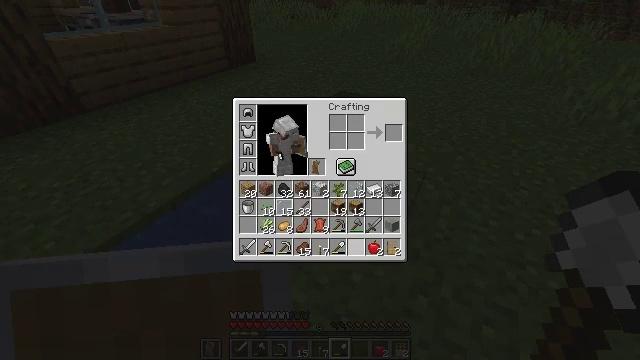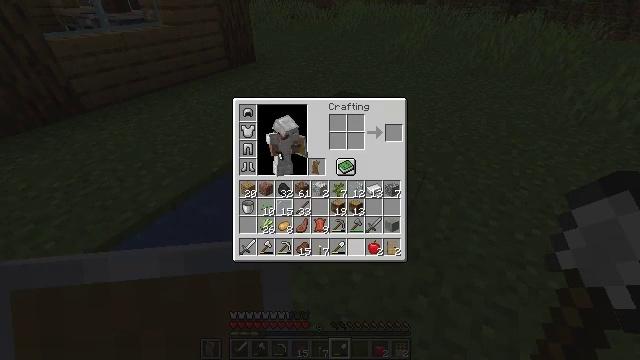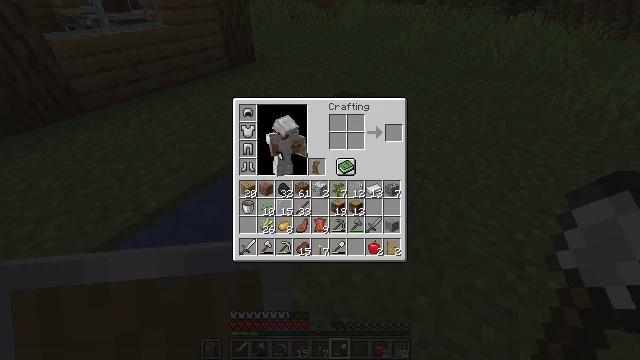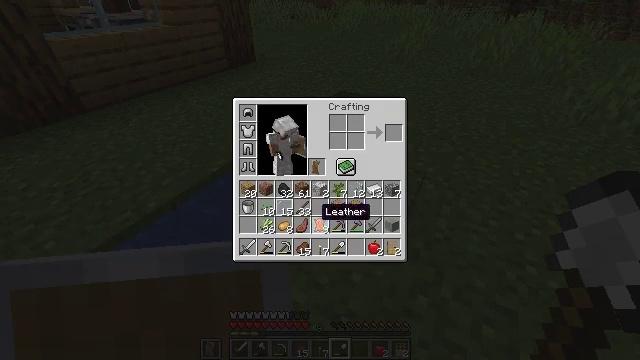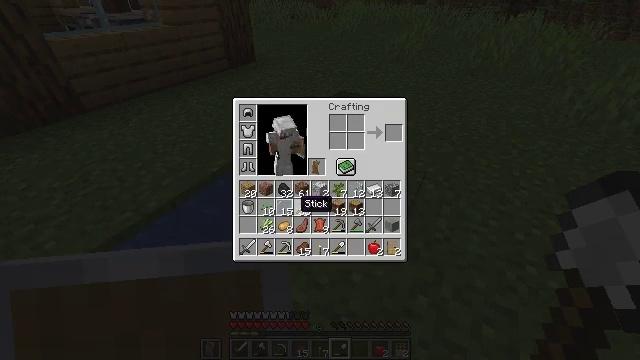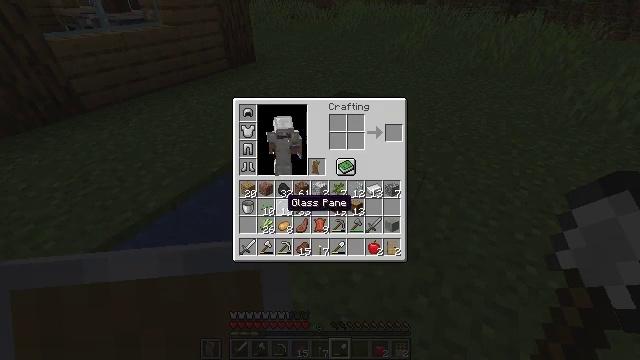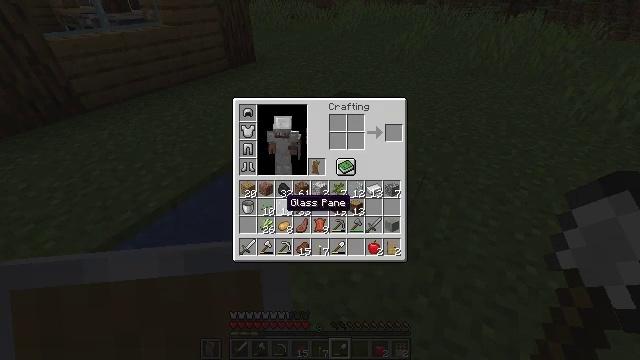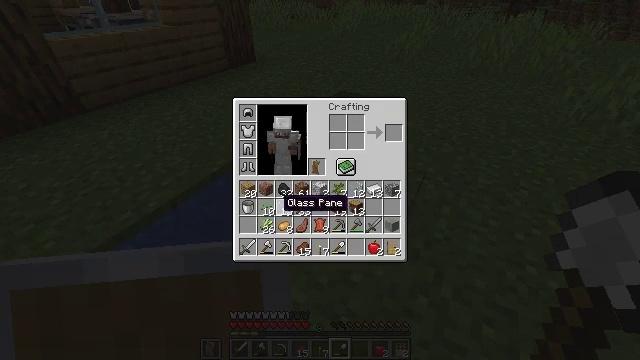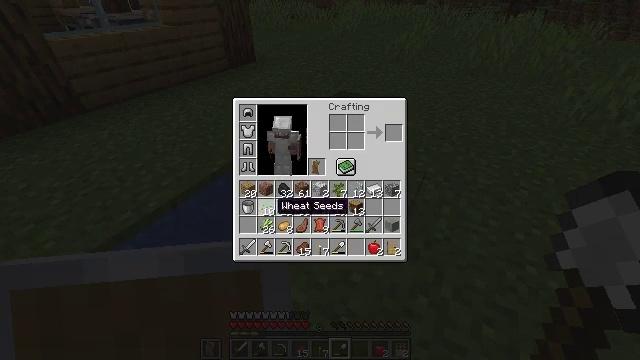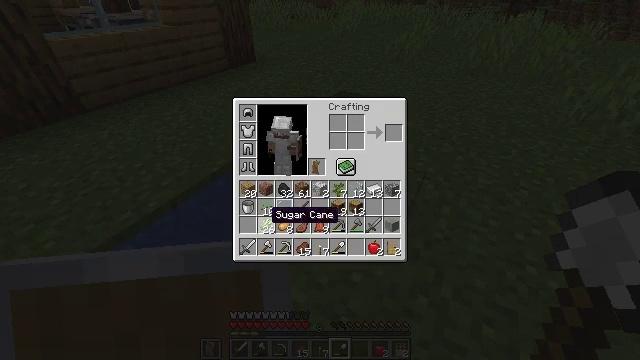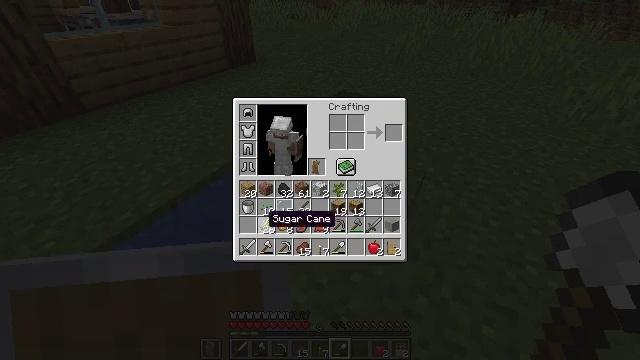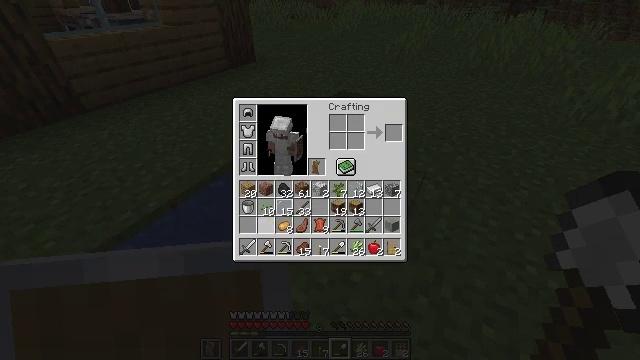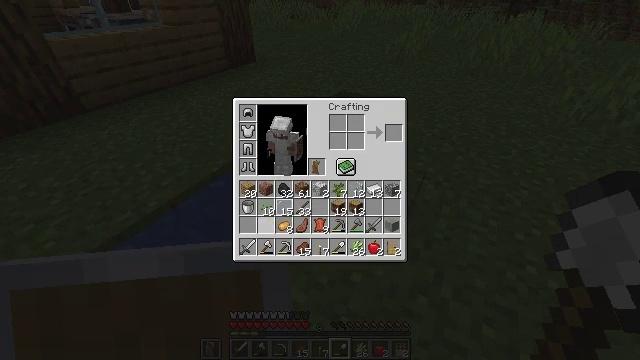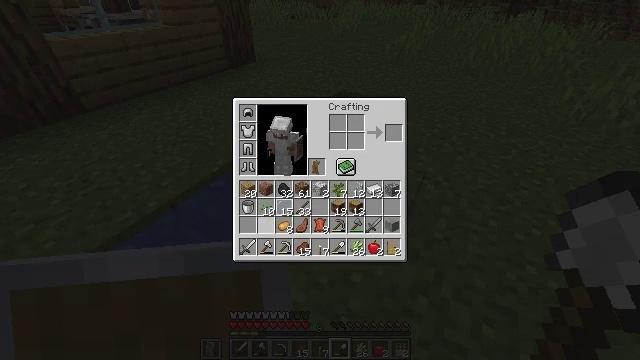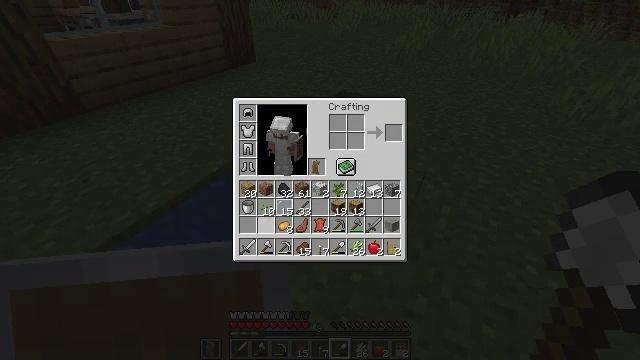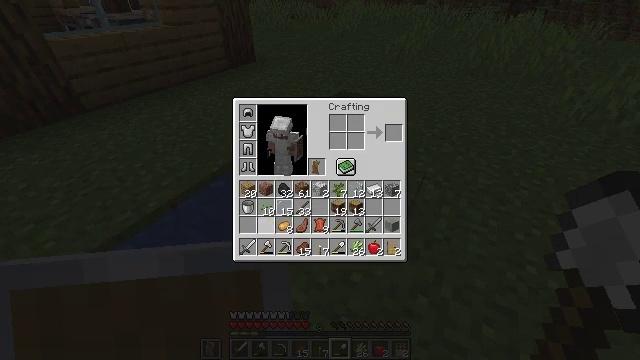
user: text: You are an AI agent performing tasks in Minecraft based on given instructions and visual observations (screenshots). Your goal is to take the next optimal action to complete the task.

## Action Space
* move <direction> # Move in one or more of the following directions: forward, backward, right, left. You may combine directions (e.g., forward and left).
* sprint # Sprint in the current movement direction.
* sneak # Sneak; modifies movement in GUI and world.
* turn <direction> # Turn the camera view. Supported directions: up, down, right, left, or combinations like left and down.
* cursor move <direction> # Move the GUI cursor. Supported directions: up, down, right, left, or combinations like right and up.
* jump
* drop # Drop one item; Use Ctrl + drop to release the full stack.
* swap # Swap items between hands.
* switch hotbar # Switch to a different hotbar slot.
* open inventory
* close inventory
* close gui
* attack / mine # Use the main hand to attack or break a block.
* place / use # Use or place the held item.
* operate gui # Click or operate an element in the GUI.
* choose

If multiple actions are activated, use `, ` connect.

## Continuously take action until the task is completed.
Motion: motion action
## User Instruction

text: Destroy the wheat to collect it.
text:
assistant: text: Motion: sneak
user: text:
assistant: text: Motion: sneak, cursor move left
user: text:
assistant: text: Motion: sneak, cursor move left and up
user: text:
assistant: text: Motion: sneak, cursor move left and up
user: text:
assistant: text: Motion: sneak, cursor move left
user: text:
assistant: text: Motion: sneak
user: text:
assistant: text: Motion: sneak
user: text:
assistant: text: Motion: sneak
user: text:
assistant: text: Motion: sneak, cursor move down
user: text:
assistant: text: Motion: sneak
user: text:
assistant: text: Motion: sneak, operate gui
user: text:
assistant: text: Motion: sneak, operate gui
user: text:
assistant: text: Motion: sneak, operate gui
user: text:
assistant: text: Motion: sneak
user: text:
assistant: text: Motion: sneak
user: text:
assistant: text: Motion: sneak
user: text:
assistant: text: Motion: sneak
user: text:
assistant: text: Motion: sneak
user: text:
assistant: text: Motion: sneak
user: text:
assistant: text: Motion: sneak
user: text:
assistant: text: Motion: sneak
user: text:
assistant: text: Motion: sneak
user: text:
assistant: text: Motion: sneak
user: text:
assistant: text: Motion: sneak
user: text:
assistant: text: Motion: sneak
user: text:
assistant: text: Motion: sneak
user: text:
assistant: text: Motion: sneak
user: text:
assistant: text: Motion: sneak, operate gui
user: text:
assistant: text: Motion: sneak, operate gui
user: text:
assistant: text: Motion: sneak